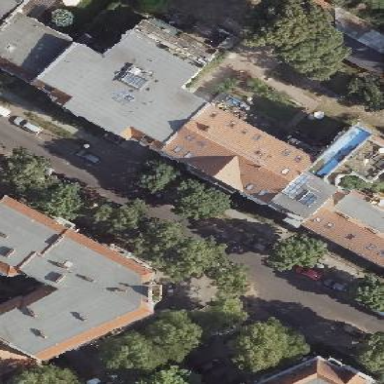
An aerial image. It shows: Building with apartments featuring unique double saltbox roof shape.